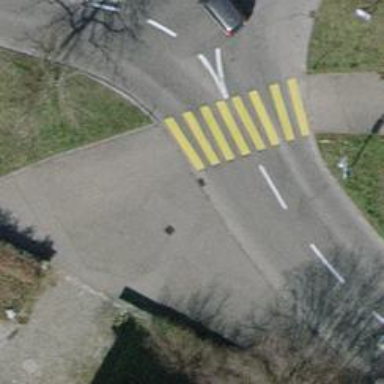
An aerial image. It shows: Marked road crossing.